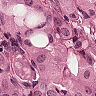
Metastatic tissue present: yes